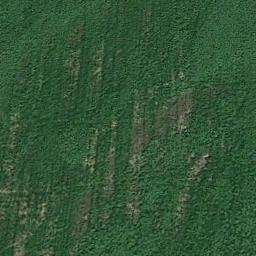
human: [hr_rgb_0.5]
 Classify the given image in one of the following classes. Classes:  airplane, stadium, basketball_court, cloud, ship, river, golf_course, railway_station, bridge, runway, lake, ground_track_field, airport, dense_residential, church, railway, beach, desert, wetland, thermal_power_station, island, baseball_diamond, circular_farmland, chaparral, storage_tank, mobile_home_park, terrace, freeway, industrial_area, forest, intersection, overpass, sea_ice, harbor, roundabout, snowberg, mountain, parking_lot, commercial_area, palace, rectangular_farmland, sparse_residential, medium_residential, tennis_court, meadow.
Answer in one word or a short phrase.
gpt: meadow